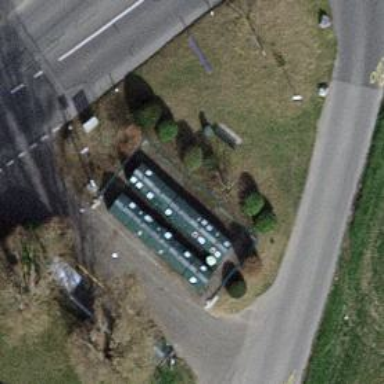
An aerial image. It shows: Recycling container for recycling.